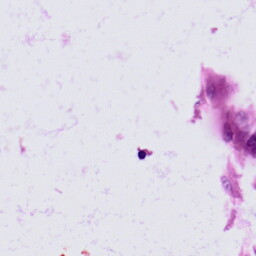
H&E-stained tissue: Skin